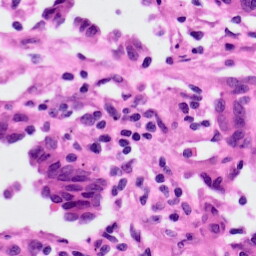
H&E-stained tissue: Lung